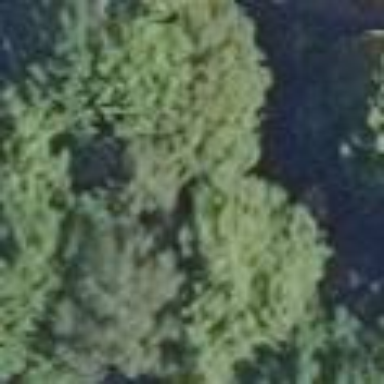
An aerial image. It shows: Forest with mixed types of leaves.